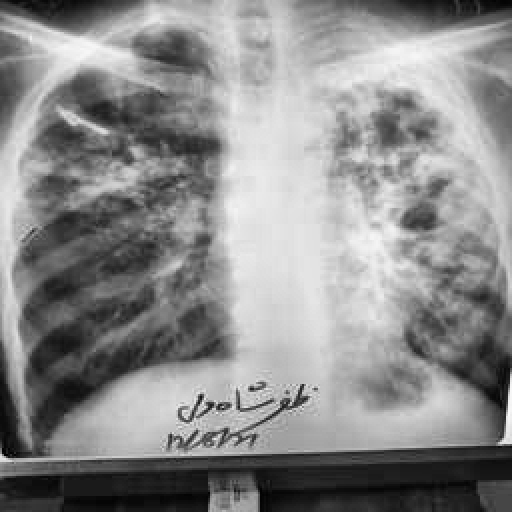
Finding: TUBERCULOSIS